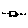
Label: car